Interaction volume radius: 5 \u00c5
Interaction volume height: 10 \u00c5
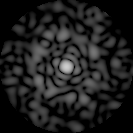
Disorder parameter: 0.7627